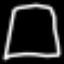
Label: square